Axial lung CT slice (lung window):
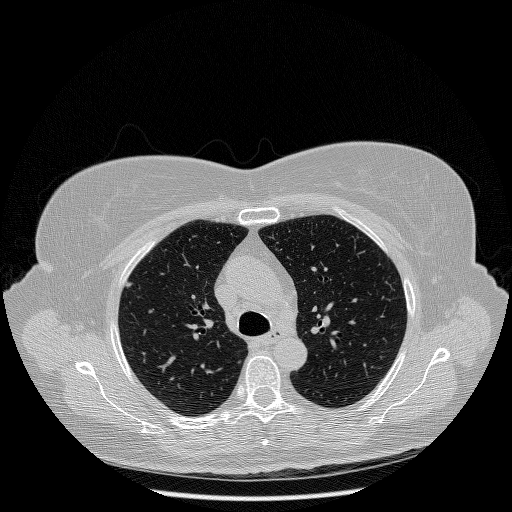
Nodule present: no